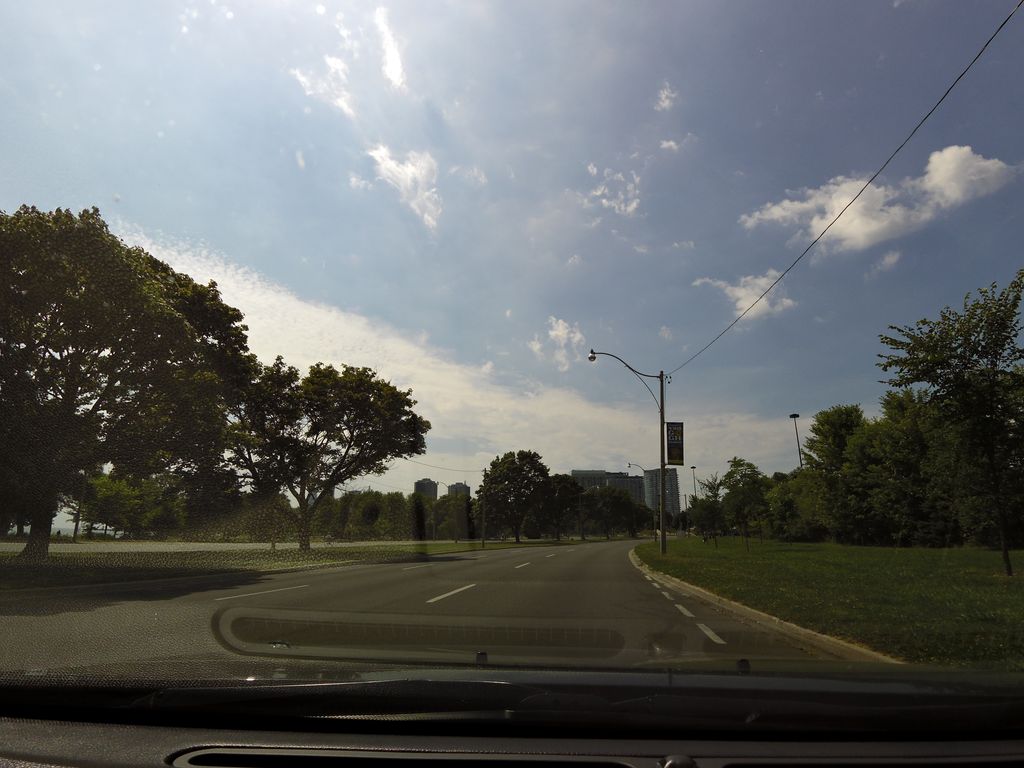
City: toronto